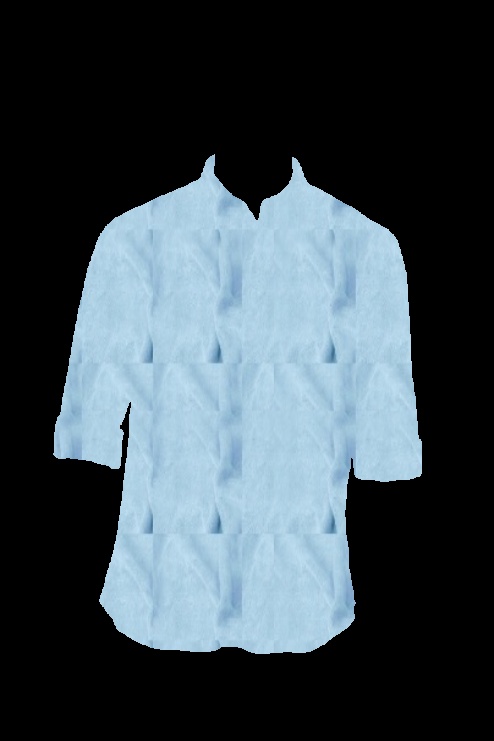
blue sky blue print button up tee